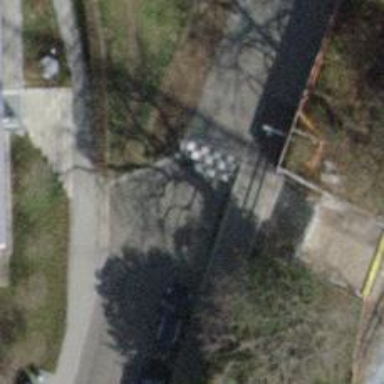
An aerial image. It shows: Unmarked crossing on footway.